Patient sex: F
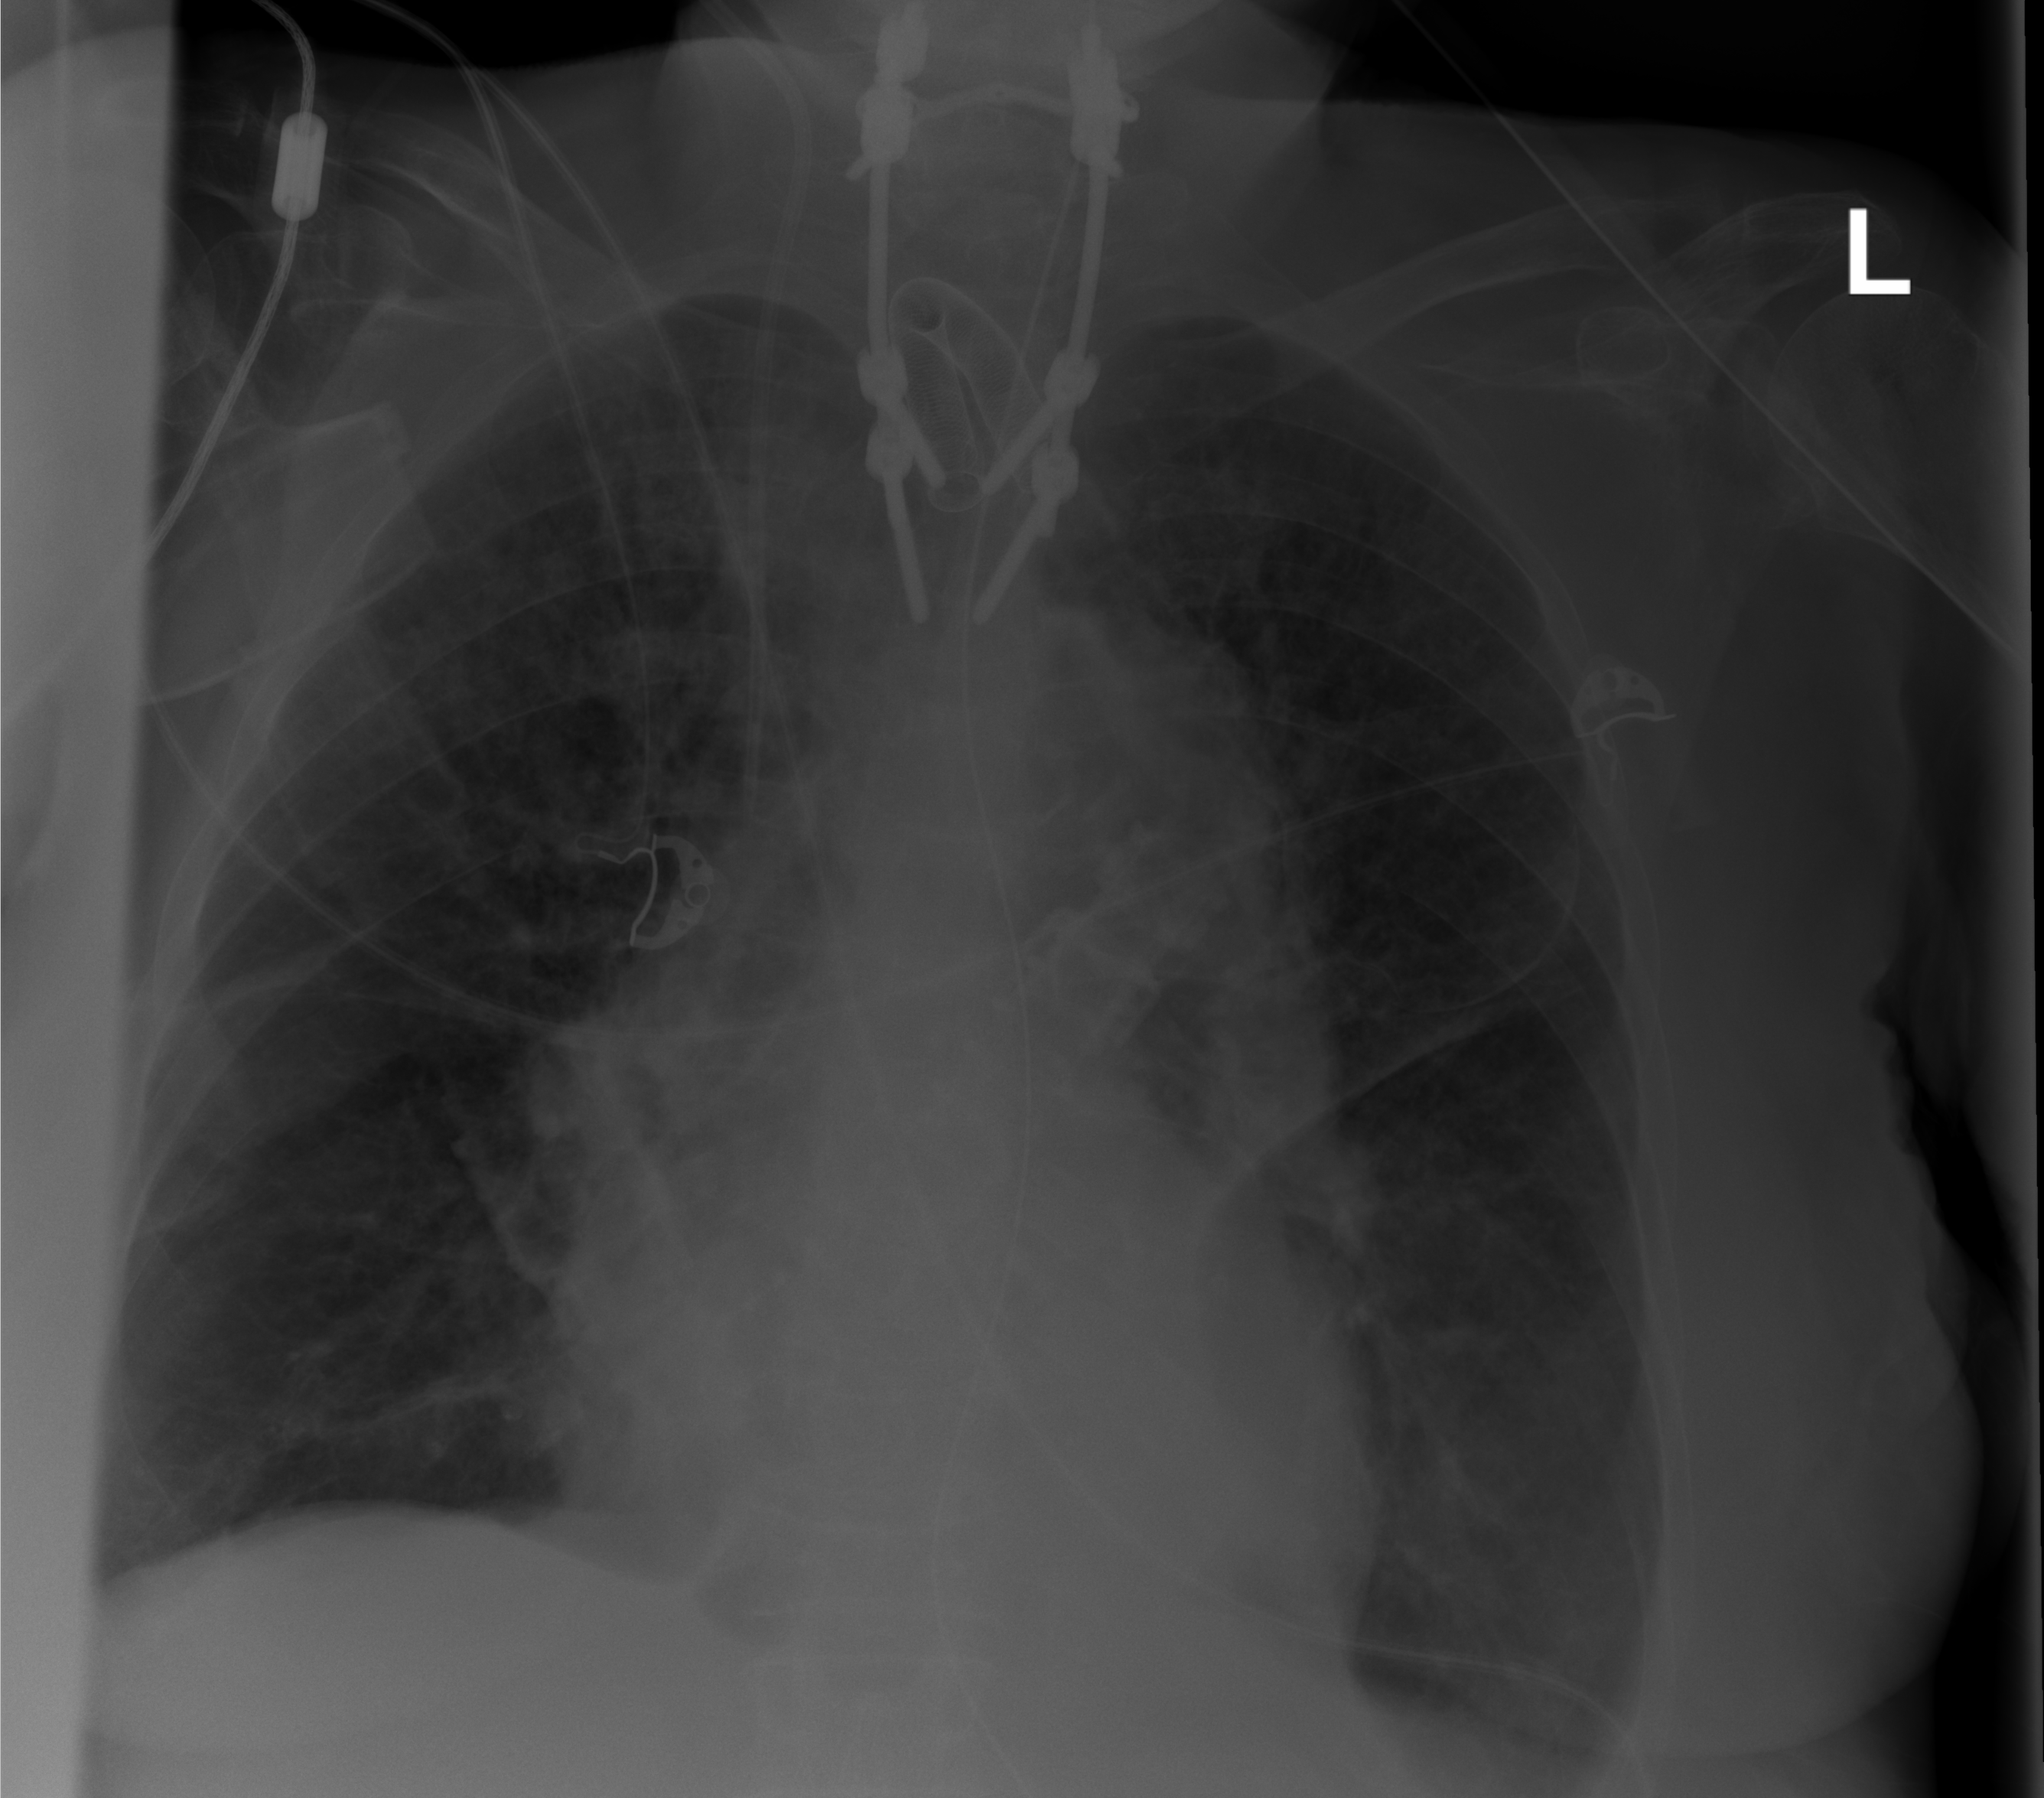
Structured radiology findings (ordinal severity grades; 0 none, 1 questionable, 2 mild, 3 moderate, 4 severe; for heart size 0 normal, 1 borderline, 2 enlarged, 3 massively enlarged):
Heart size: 0
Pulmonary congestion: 2
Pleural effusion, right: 0
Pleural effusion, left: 1
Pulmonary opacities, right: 2
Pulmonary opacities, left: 2
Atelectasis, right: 2
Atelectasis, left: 2